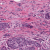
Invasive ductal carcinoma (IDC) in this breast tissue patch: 1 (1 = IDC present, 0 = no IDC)